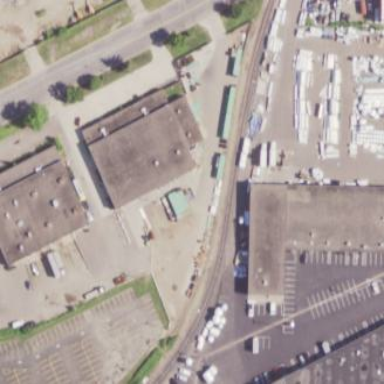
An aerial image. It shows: Industrial building.